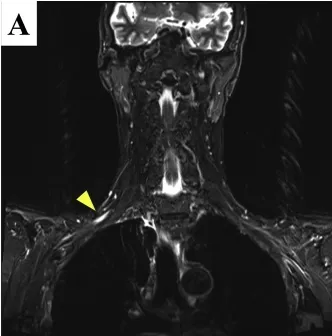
Findings of short-tau inversion recovery sequences in MRI. . Short-tau inversion recovery sequences in MRI showed. Clear high signal intensity, and ,edematous swelling of the right posterior cord of the brachial plexus (arrowhead) at the costoclavicular space.
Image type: radiology (mri)